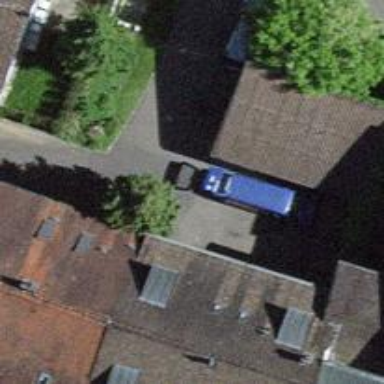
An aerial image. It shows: Alleyway designated as service road.